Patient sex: M
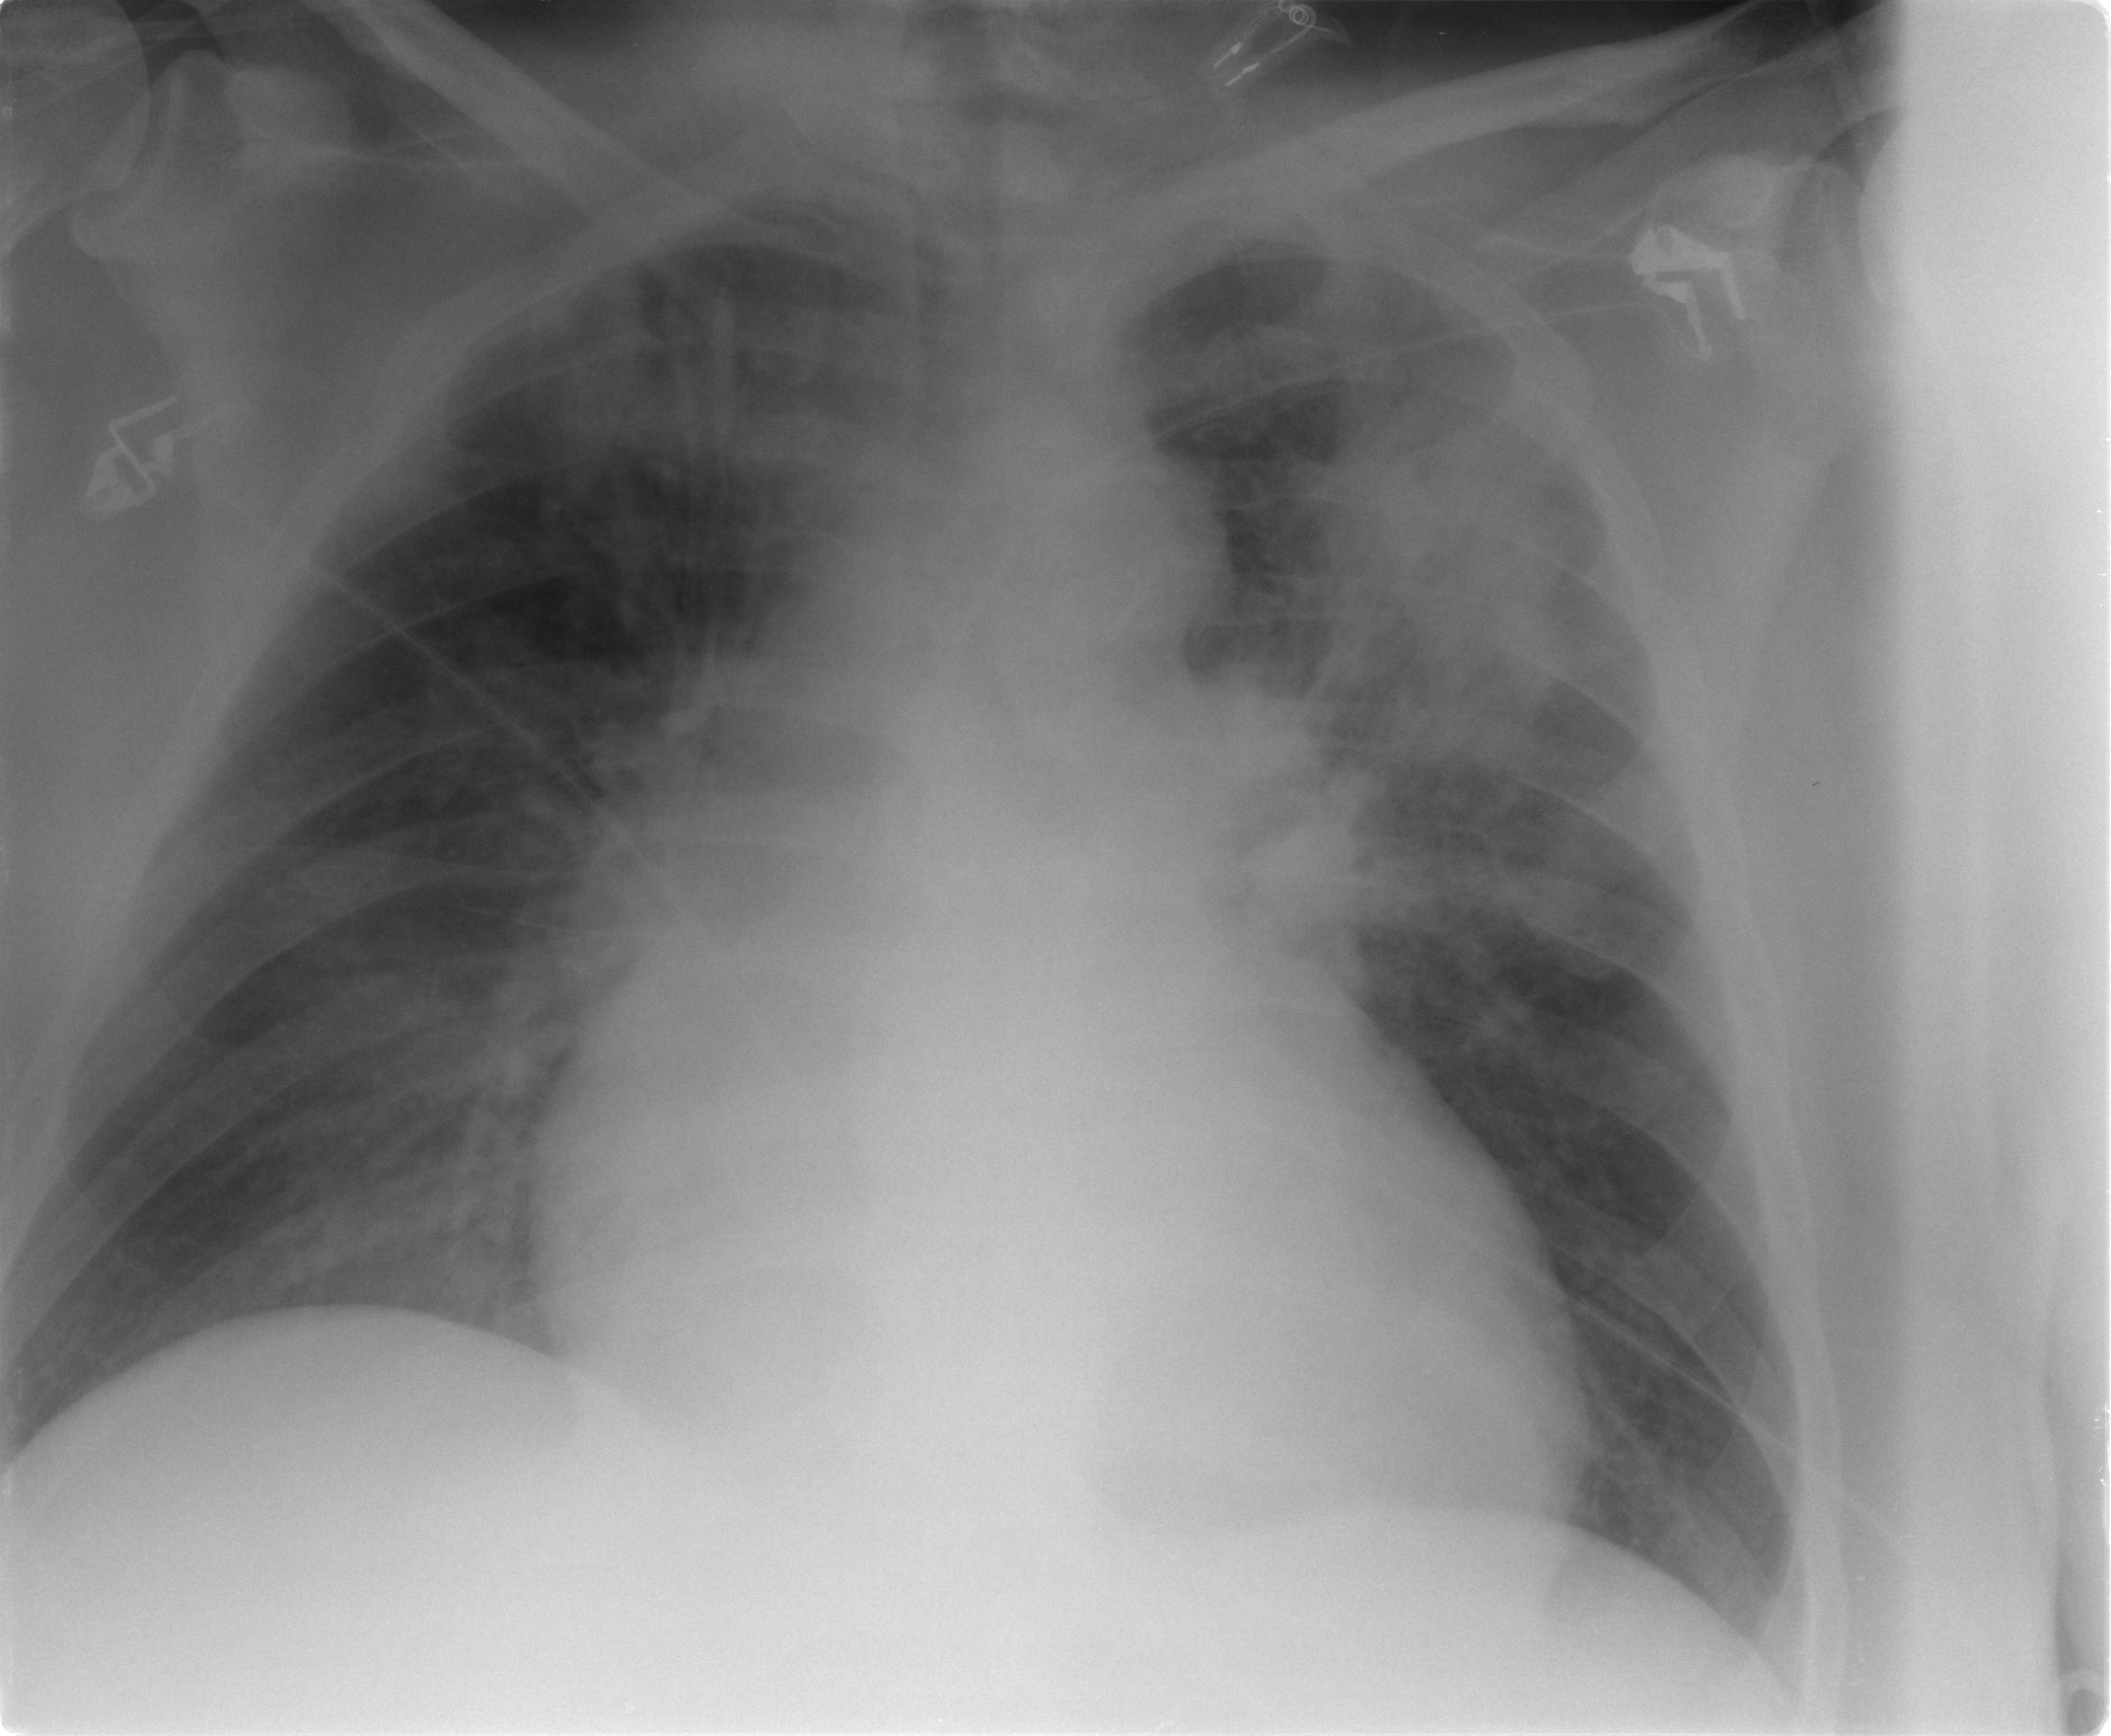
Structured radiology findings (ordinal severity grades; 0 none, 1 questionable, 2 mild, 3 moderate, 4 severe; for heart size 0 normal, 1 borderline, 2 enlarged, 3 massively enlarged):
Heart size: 3
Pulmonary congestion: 2
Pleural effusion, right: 0
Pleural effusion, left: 0
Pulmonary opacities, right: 1
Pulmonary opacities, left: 2
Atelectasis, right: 0
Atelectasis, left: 3